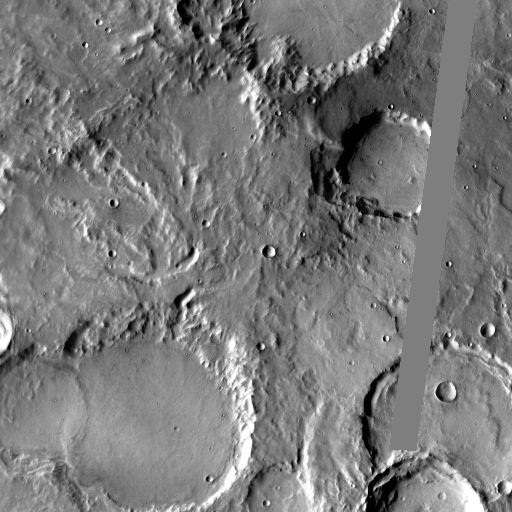
Crater classes present: Background, Other, Buried